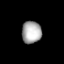
Tissue: prostate
Cell type: T cells
Senescence score: 0.3206
Nuclear area (px): 427
Mean DAPI intensity: 170.468